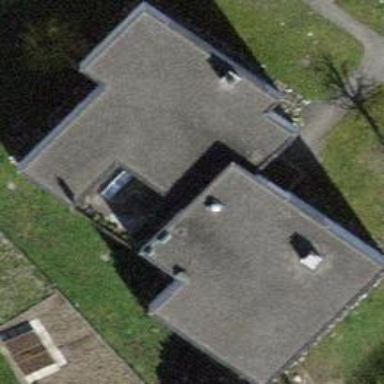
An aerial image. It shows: Flat-roofed building.